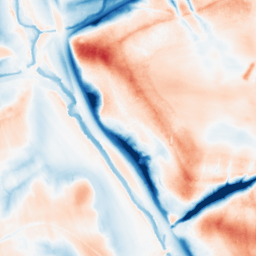
Category: edge_preserving
Decomposition family: guided
Decomposition parameters: radius: 16
eps: 1
Upsampling method: linear_exact
Upsampling parameters: scale: 8
Upsampling scale: 8